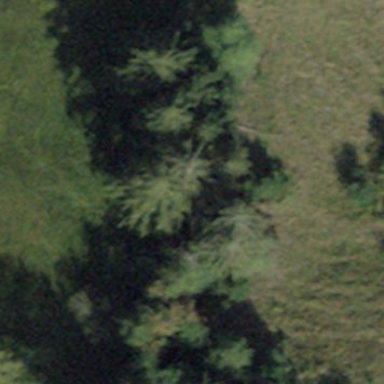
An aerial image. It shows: Forest area.